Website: apple
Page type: customer-info-address
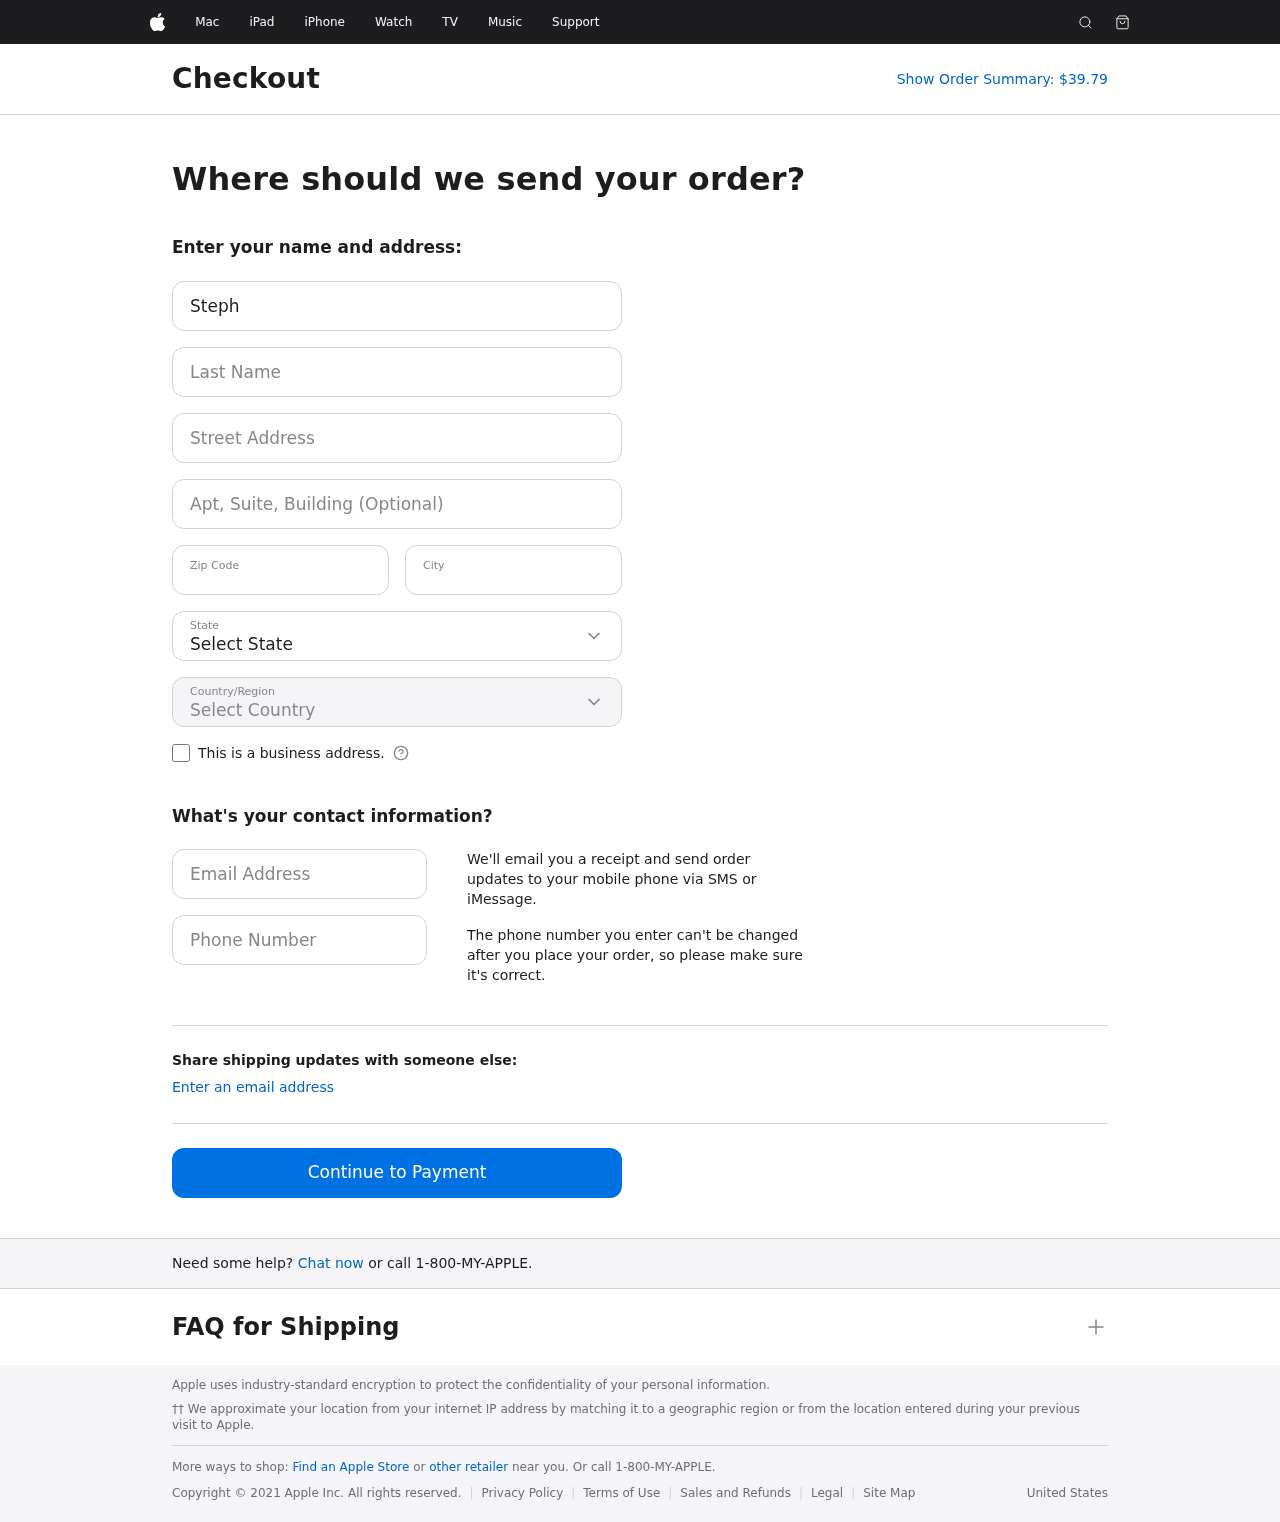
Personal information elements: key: PII_CITY
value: West Georgemouth
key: PII_COUNTRY
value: United States
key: PII_EMAIL
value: stephen_guzman@hotmail.com
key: PII_FIRSTNAME
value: Stephen
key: PII_LASTNAME
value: Guzman
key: PII_PHONE
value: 2509486391
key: PII_POSTCODE
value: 95428
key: PII_STATE
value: Delaware
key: PII_STREET
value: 4396 Matthew Causeway
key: PII_STREET2
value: Suite 894
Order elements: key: ORDER_TOTAL
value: Show Order Summary: $39.79